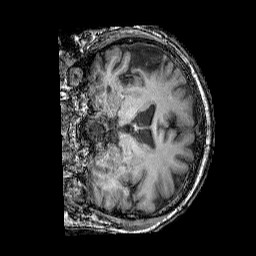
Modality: T1w
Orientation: coronal
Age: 66
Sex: male
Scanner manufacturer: siemens
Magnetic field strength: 3 T
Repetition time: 2.25 s
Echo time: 0.00411 s